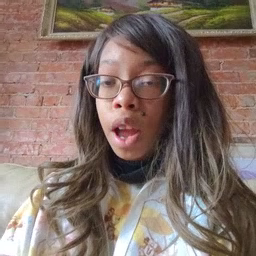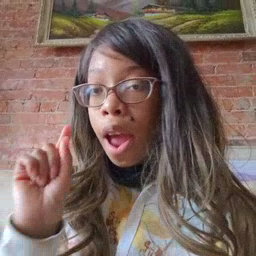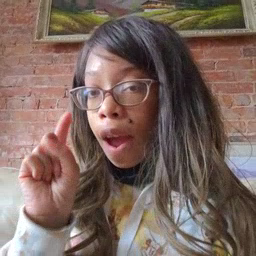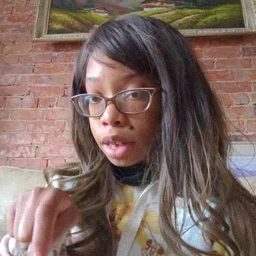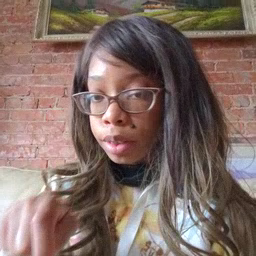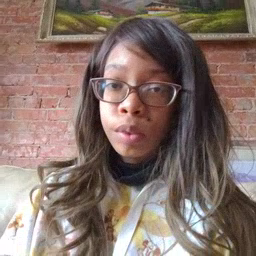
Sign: haveto